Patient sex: F
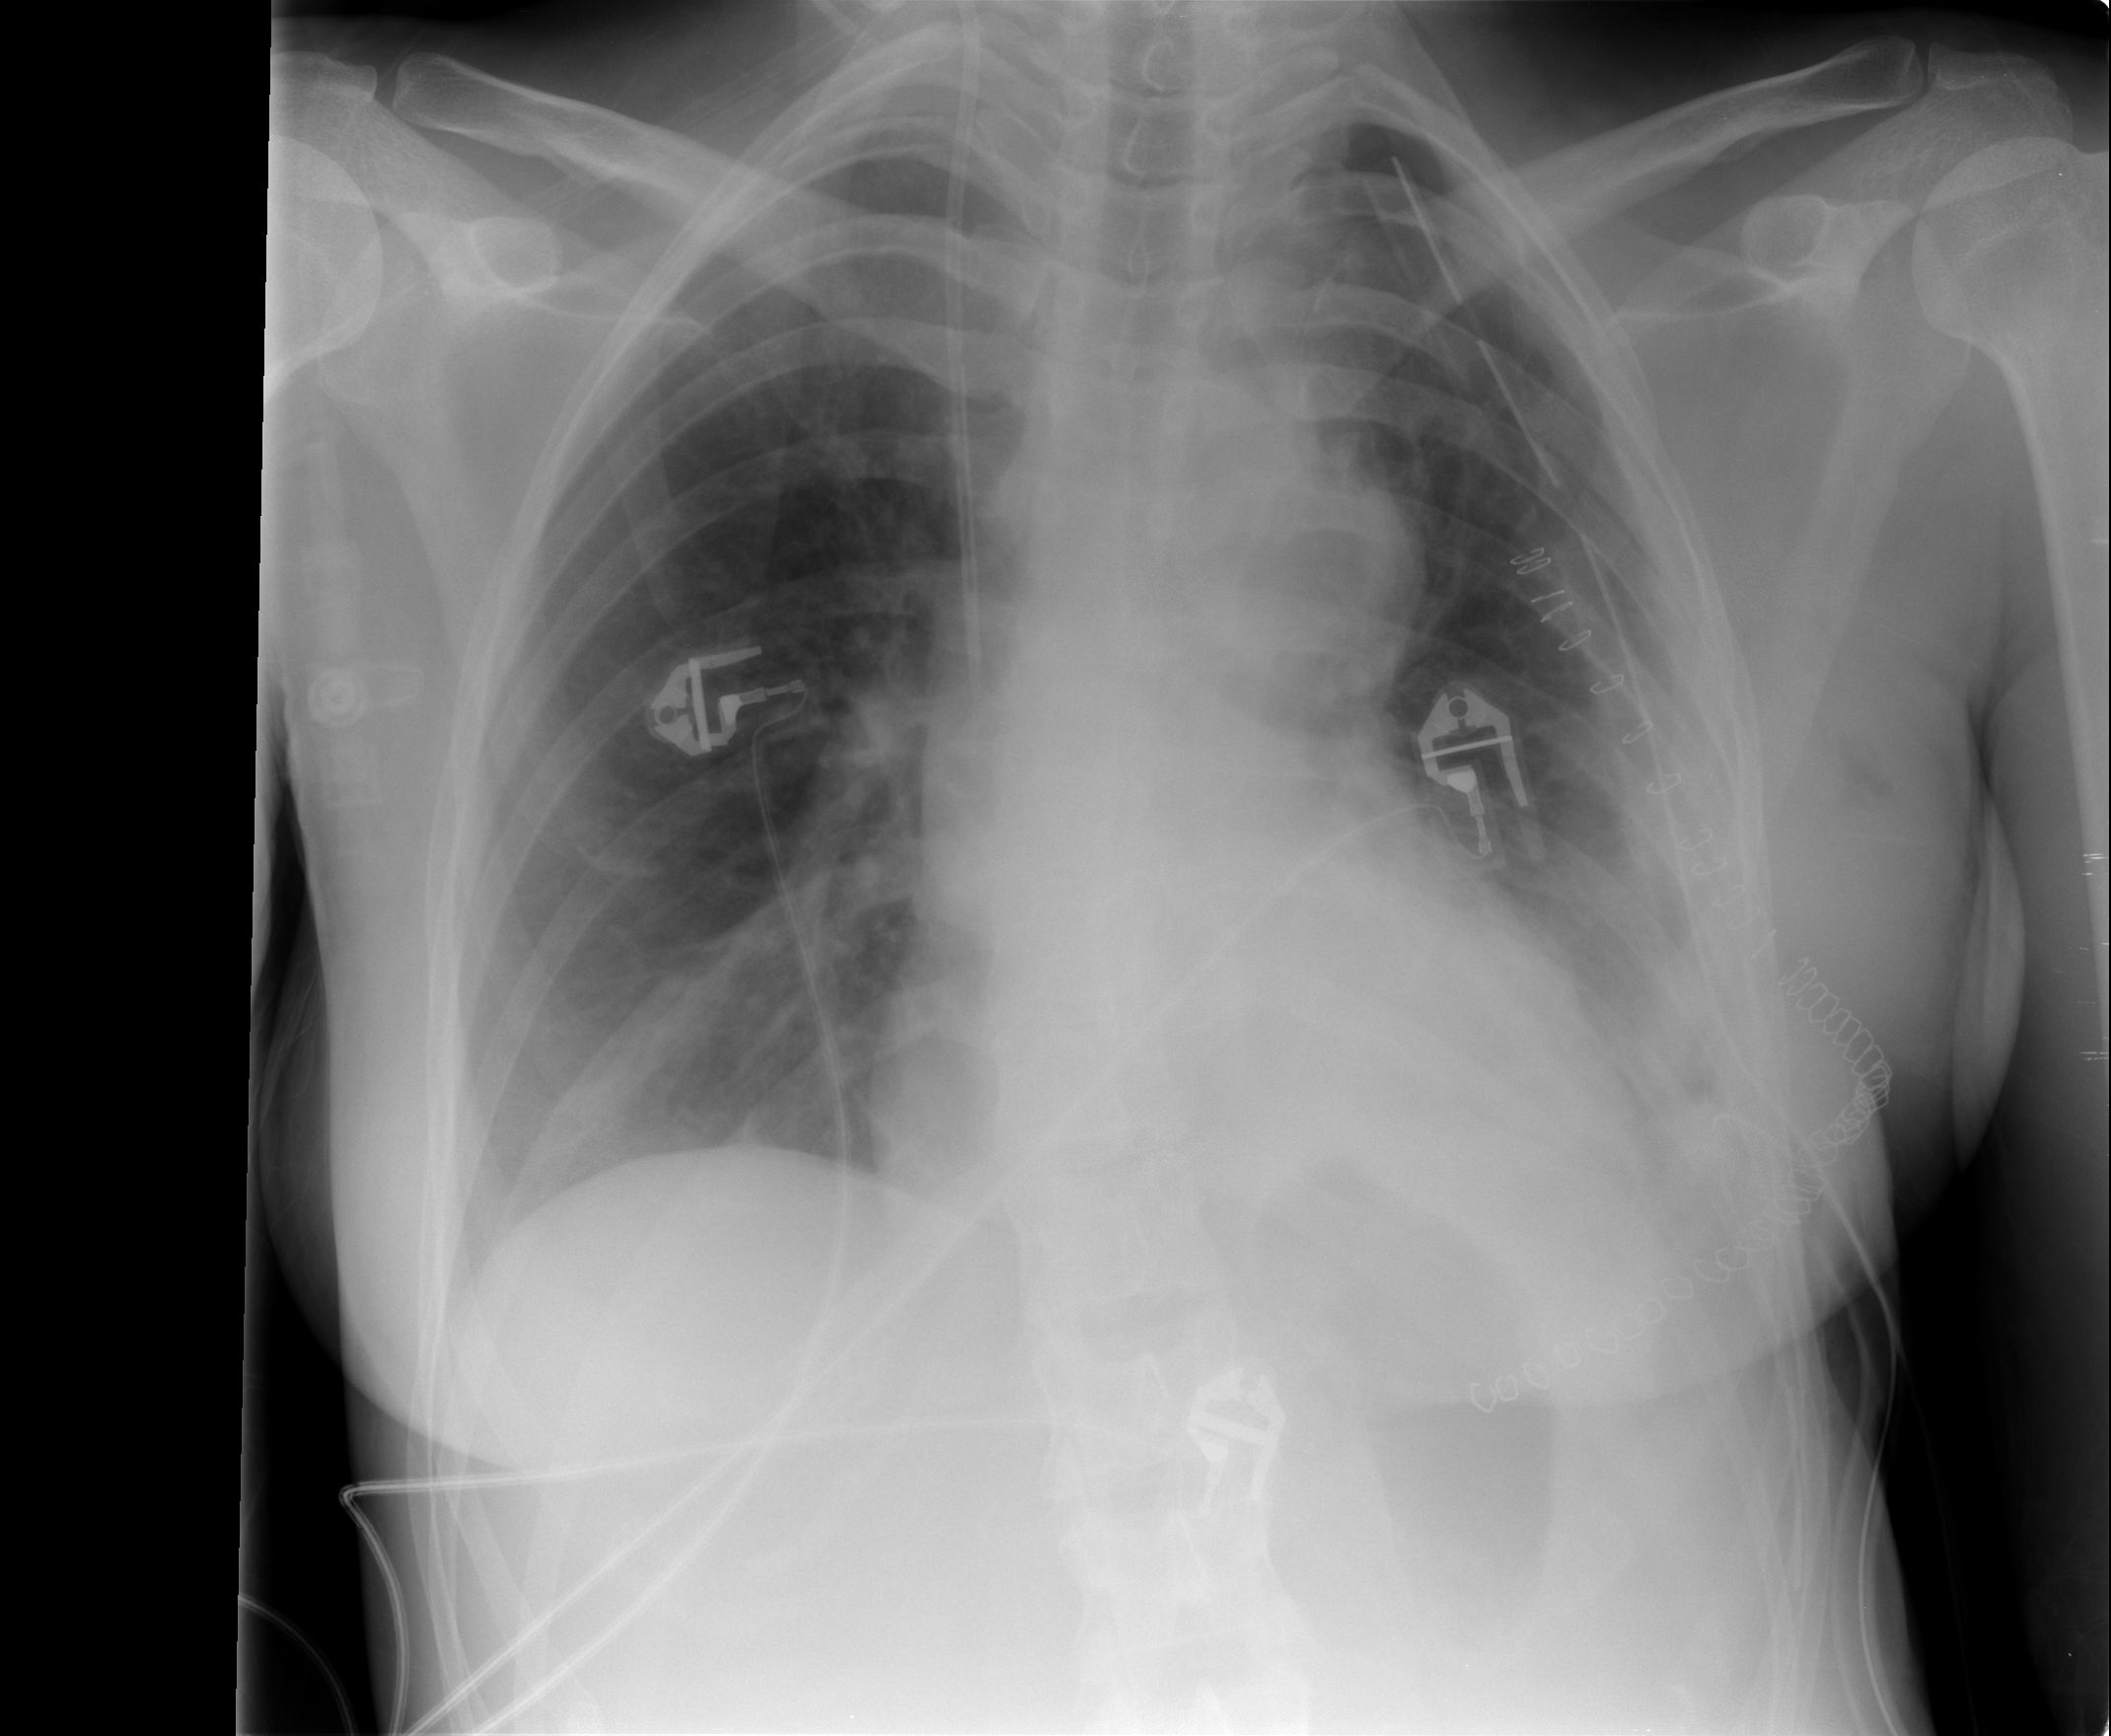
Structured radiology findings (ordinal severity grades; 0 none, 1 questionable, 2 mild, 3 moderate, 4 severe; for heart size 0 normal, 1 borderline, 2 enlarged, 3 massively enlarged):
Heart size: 1
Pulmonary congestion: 1
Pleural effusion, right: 0
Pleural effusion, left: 2
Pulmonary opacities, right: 0
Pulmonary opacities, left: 2
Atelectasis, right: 0
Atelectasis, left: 2